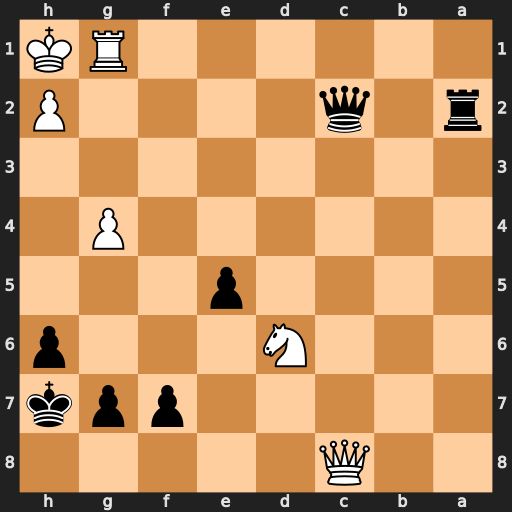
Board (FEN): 2Q5/5ppk/3N3p/4p3/6P1/8/r1q4P/6RK
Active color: b
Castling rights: -
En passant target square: -
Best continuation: Qxh2#